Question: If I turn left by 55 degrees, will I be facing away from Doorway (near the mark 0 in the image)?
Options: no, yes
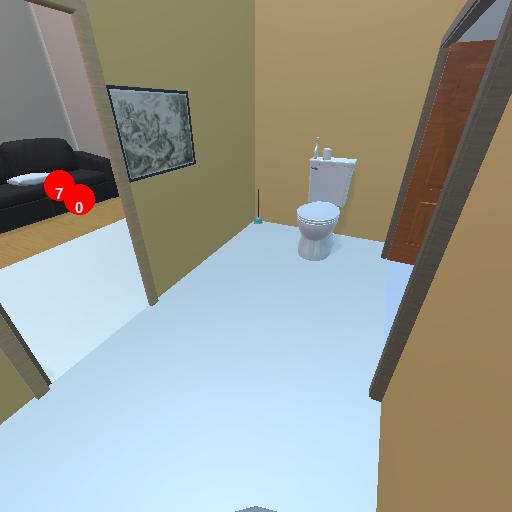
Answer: no